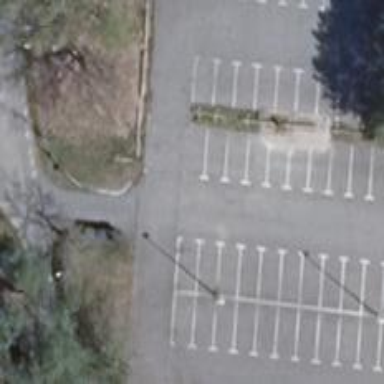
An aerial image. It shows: Asphalt road designated for service vehicles.